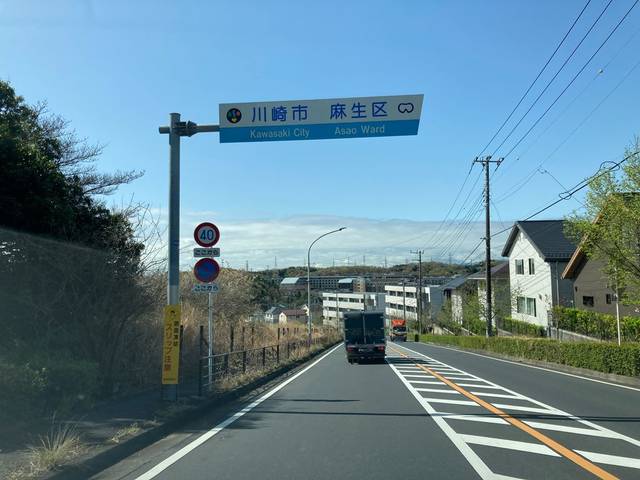
Region: Japan
Coordinates: 35.624, 139.466